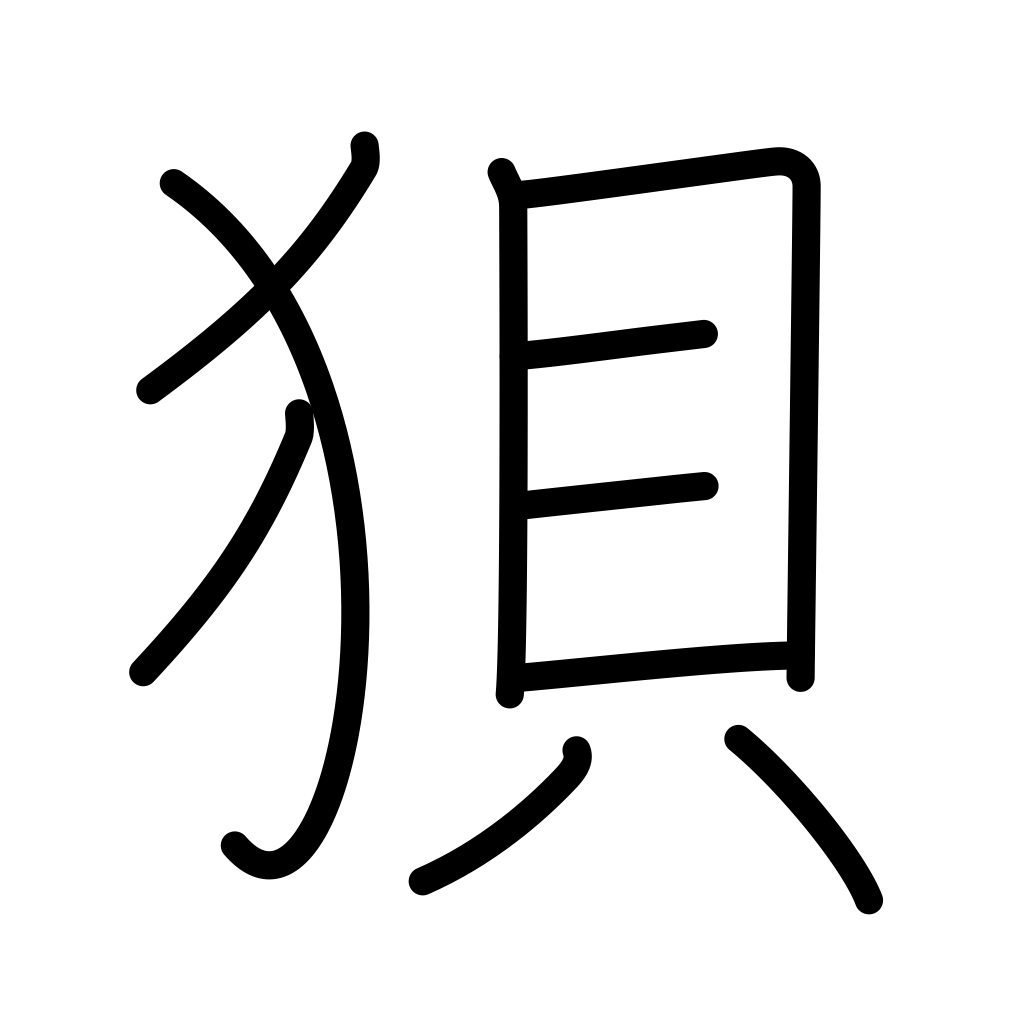
Meaning: wolf, be flurried